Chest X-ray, AP view. Patient: 34 years old, sex F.
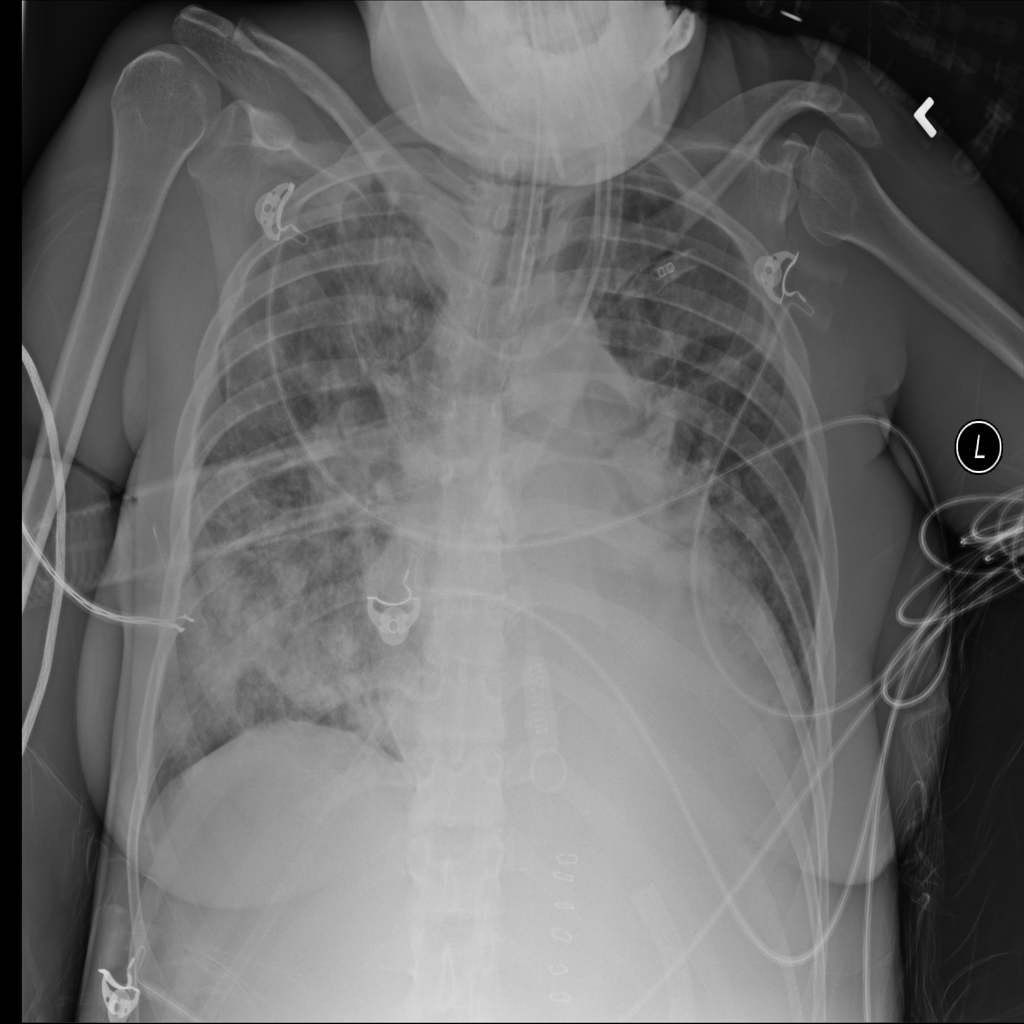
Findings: Atelectasis, Consolidation, Infiltration